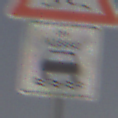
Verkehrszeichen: BeiNaesse
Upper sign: SchleuderOderRutschgefahr
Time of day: MorningAfternoon
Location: Outdoor (Nature)
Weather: PartlyCloudy
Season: NotSpecified
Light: Natural